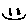
Label: smiley face